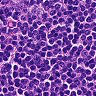
Metastatic tissue present: no